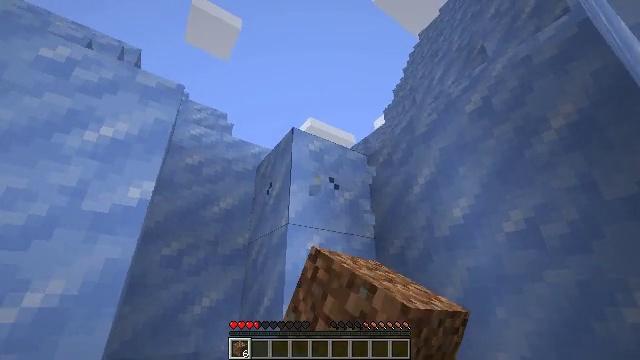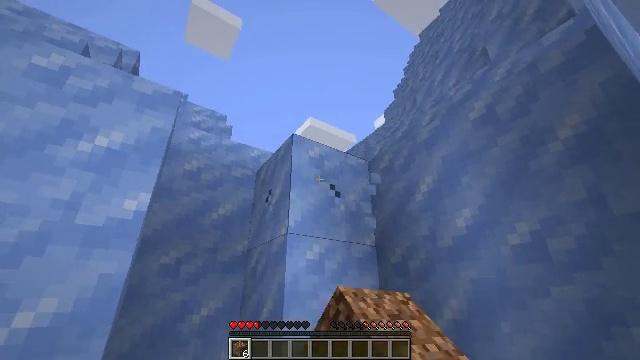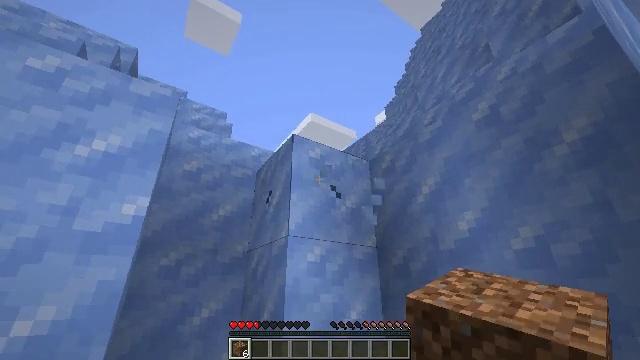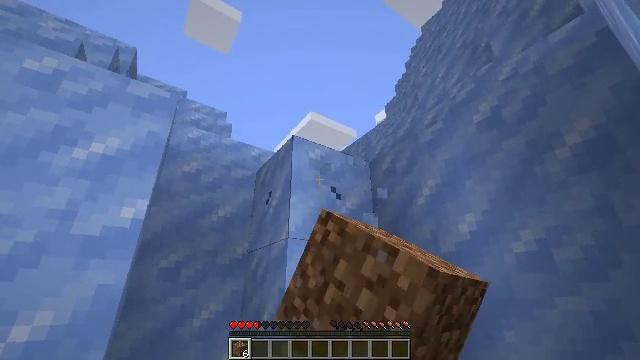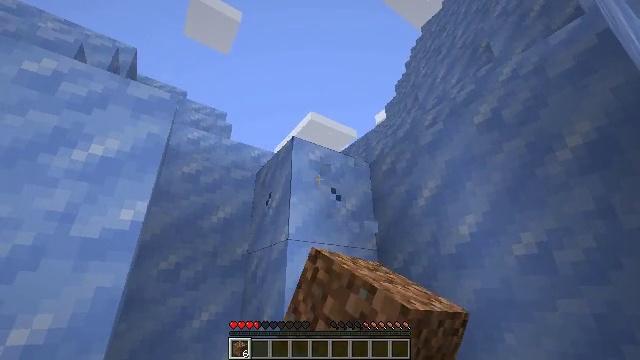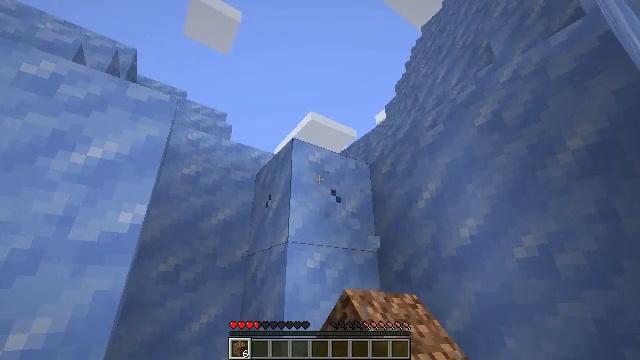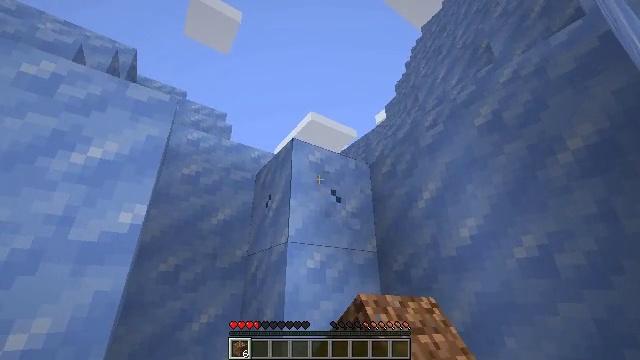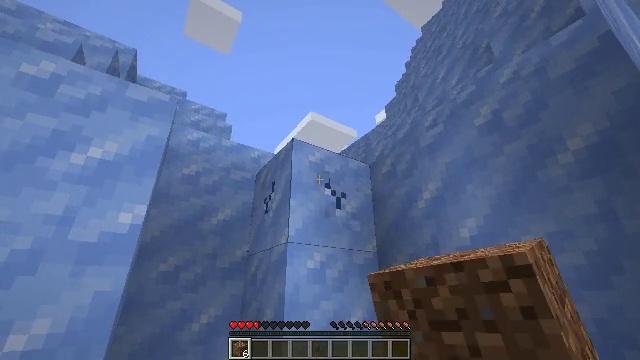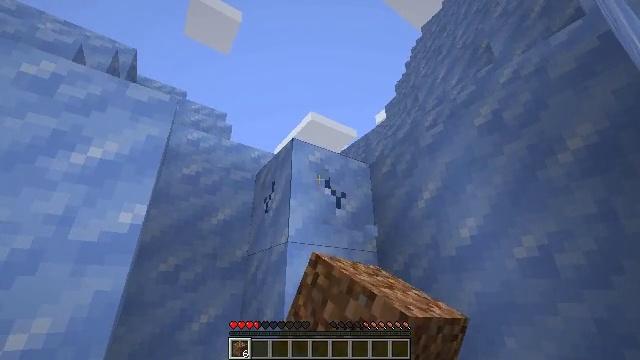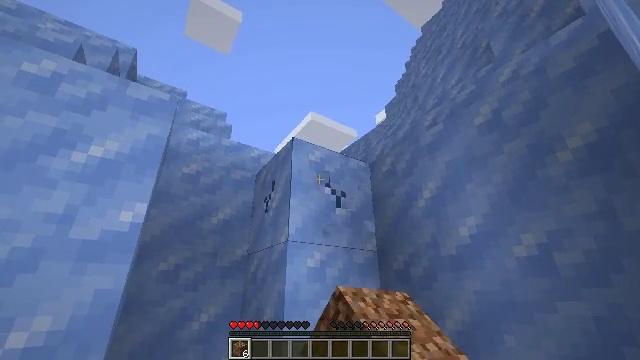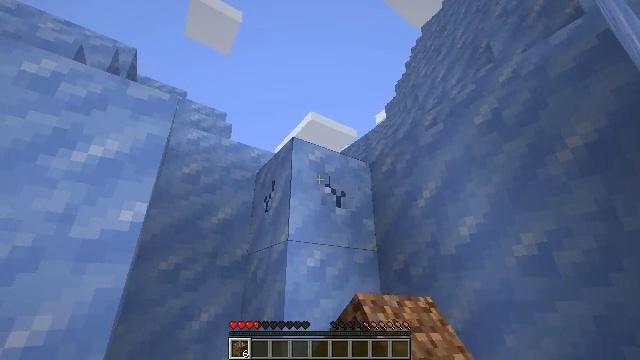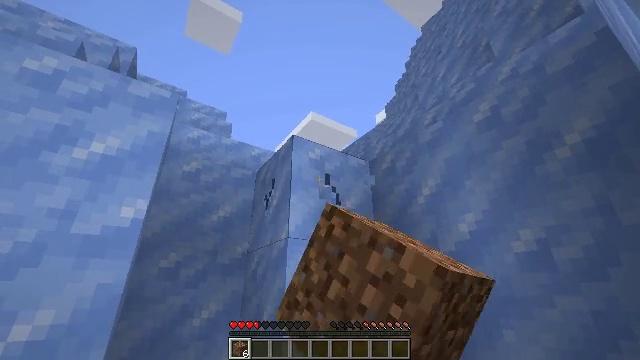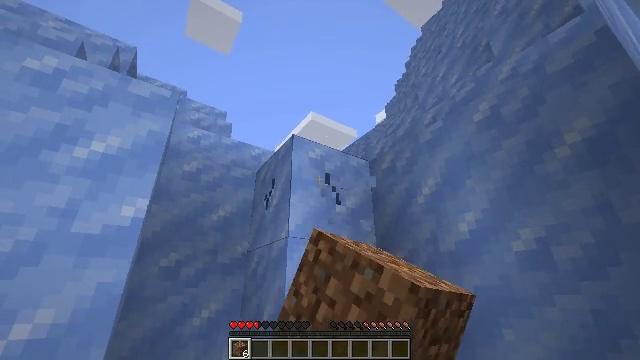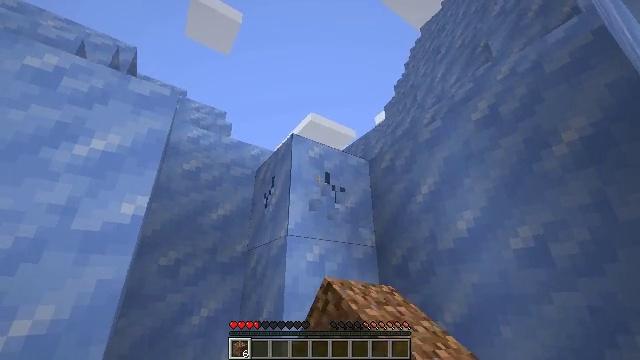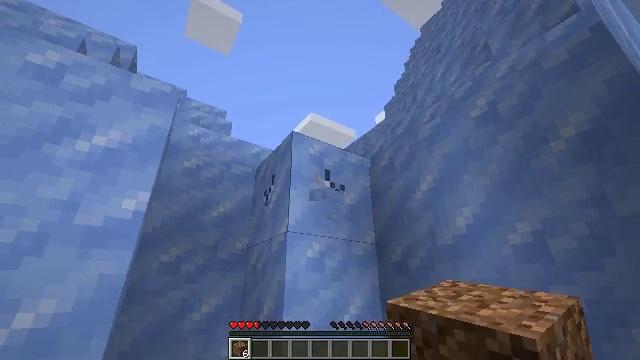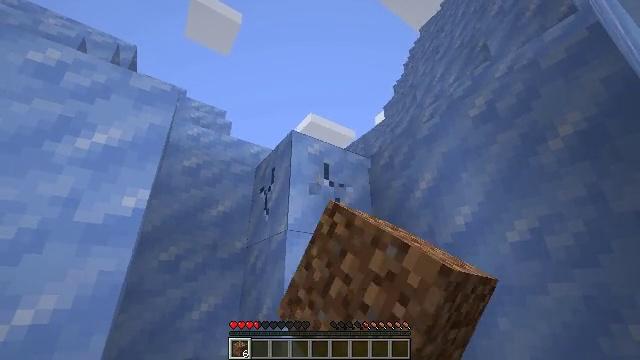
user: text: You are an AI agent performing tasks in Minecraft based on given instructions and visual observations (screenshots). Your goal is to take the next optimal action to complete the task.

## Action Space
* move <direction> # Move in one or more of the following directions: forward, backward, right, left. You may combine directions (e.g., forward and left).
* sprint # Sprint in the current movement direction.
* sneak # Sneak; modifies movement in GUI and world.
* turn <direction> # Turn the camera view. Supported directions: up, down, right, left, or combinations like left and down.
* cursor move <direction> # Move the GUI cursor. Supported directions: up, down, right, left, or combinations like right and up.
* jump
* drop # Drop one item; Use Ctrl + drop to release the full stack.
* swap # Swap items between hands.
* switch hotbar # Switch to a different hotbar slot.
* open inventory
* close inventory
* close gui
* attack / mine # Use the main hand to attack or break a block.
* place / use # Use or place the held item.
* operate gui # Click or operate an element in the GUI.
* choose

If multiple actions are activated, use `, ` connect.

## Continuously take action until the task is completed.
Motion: motion action
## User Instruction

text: Harvest packed ice from cold regions.
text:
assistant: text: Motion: attack / mine
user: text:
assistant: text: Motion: attack / mine
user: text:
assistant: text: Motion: attack / mine
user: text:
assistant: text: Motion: attack / mine
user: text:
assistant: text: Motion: attack / mine
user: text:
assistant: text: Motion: attack / mine
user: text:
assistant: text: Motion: attack / mine
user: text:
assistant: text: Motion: attack / mine
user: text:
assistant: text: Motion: attack / mine
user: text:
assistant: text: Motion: attack / mine
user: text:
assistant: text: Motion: attack / mine
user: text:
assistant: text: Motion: attack / mine
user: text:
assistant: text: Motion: attack / mine
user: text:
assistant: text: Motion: attack / mine
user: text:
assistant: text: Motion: attack / mine
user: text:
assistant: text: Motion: attack / mine
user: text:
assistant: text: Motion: attack / mine, jump
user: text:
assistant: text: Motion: attack / mine, jump
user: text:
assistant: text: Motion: attack / mine, jump
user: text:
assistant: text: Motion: attack / mine, jump
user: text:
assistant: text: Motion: attack / mine
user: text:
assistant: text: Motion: attack / mine
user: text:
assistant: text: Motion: attack / mine
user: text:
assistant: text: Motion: attack / mine
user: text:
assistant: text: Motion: attack / mine
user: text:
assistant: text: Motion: attack / mine
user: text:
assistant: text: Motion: turn down, attack / mine
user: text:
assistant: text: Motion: turn down, attack / mine
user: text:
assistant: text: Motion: turn down, attack / mine
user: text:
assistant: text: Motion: attack / mine